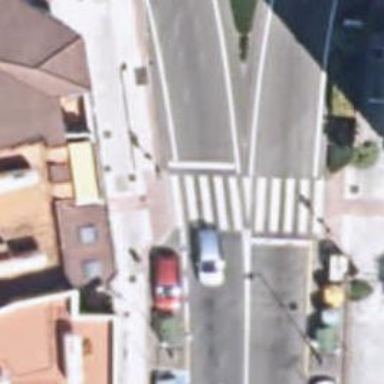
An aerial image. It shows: Uncontrolled footway crossing with markings.